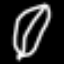
Label: leaf